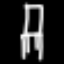
Label: chair